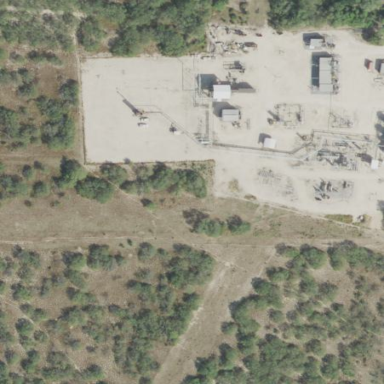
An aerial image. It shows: Industrial area dedicated to gas operations. The substation is specialized in field gathering.